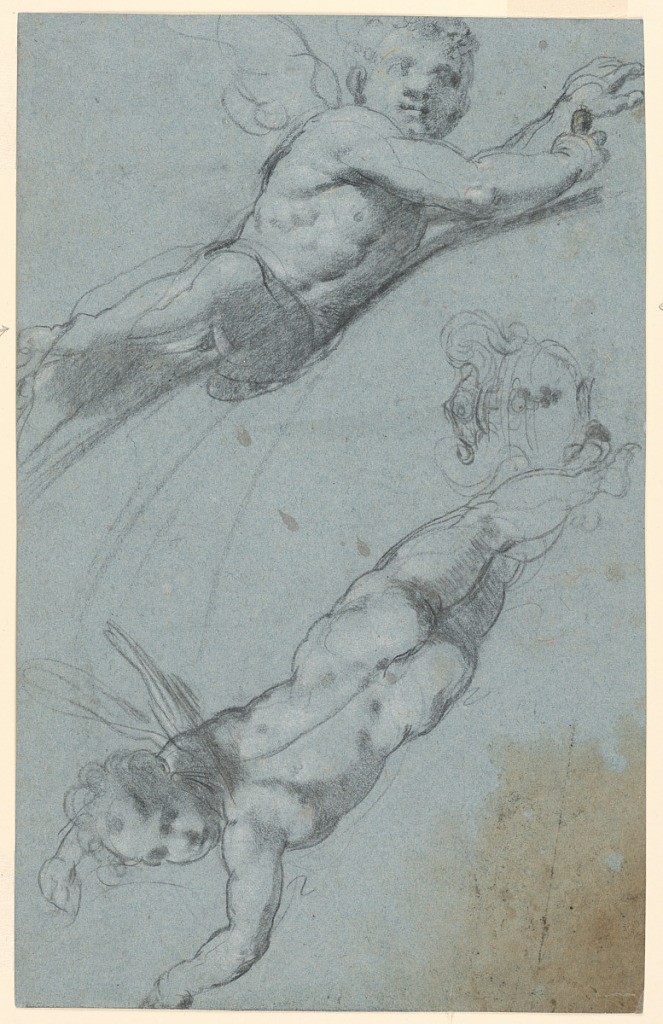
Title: Sketches of Two Winged Putti and an Urn
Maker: Taddeo Zuccaro, Italian, 1529 - 1566
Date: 1550–55
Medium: Black and white chalk on blue laid paper
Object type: Drawing
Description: Sheet with two studies of putti. At top, a frontal view of a reclining, winged putti facing right. At bottom, a back view of a winged putti facing left. At their feet, a two handled urn is sketched.